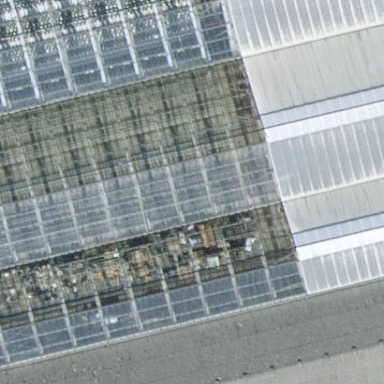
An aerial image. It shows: Greenhouse.